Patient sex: M
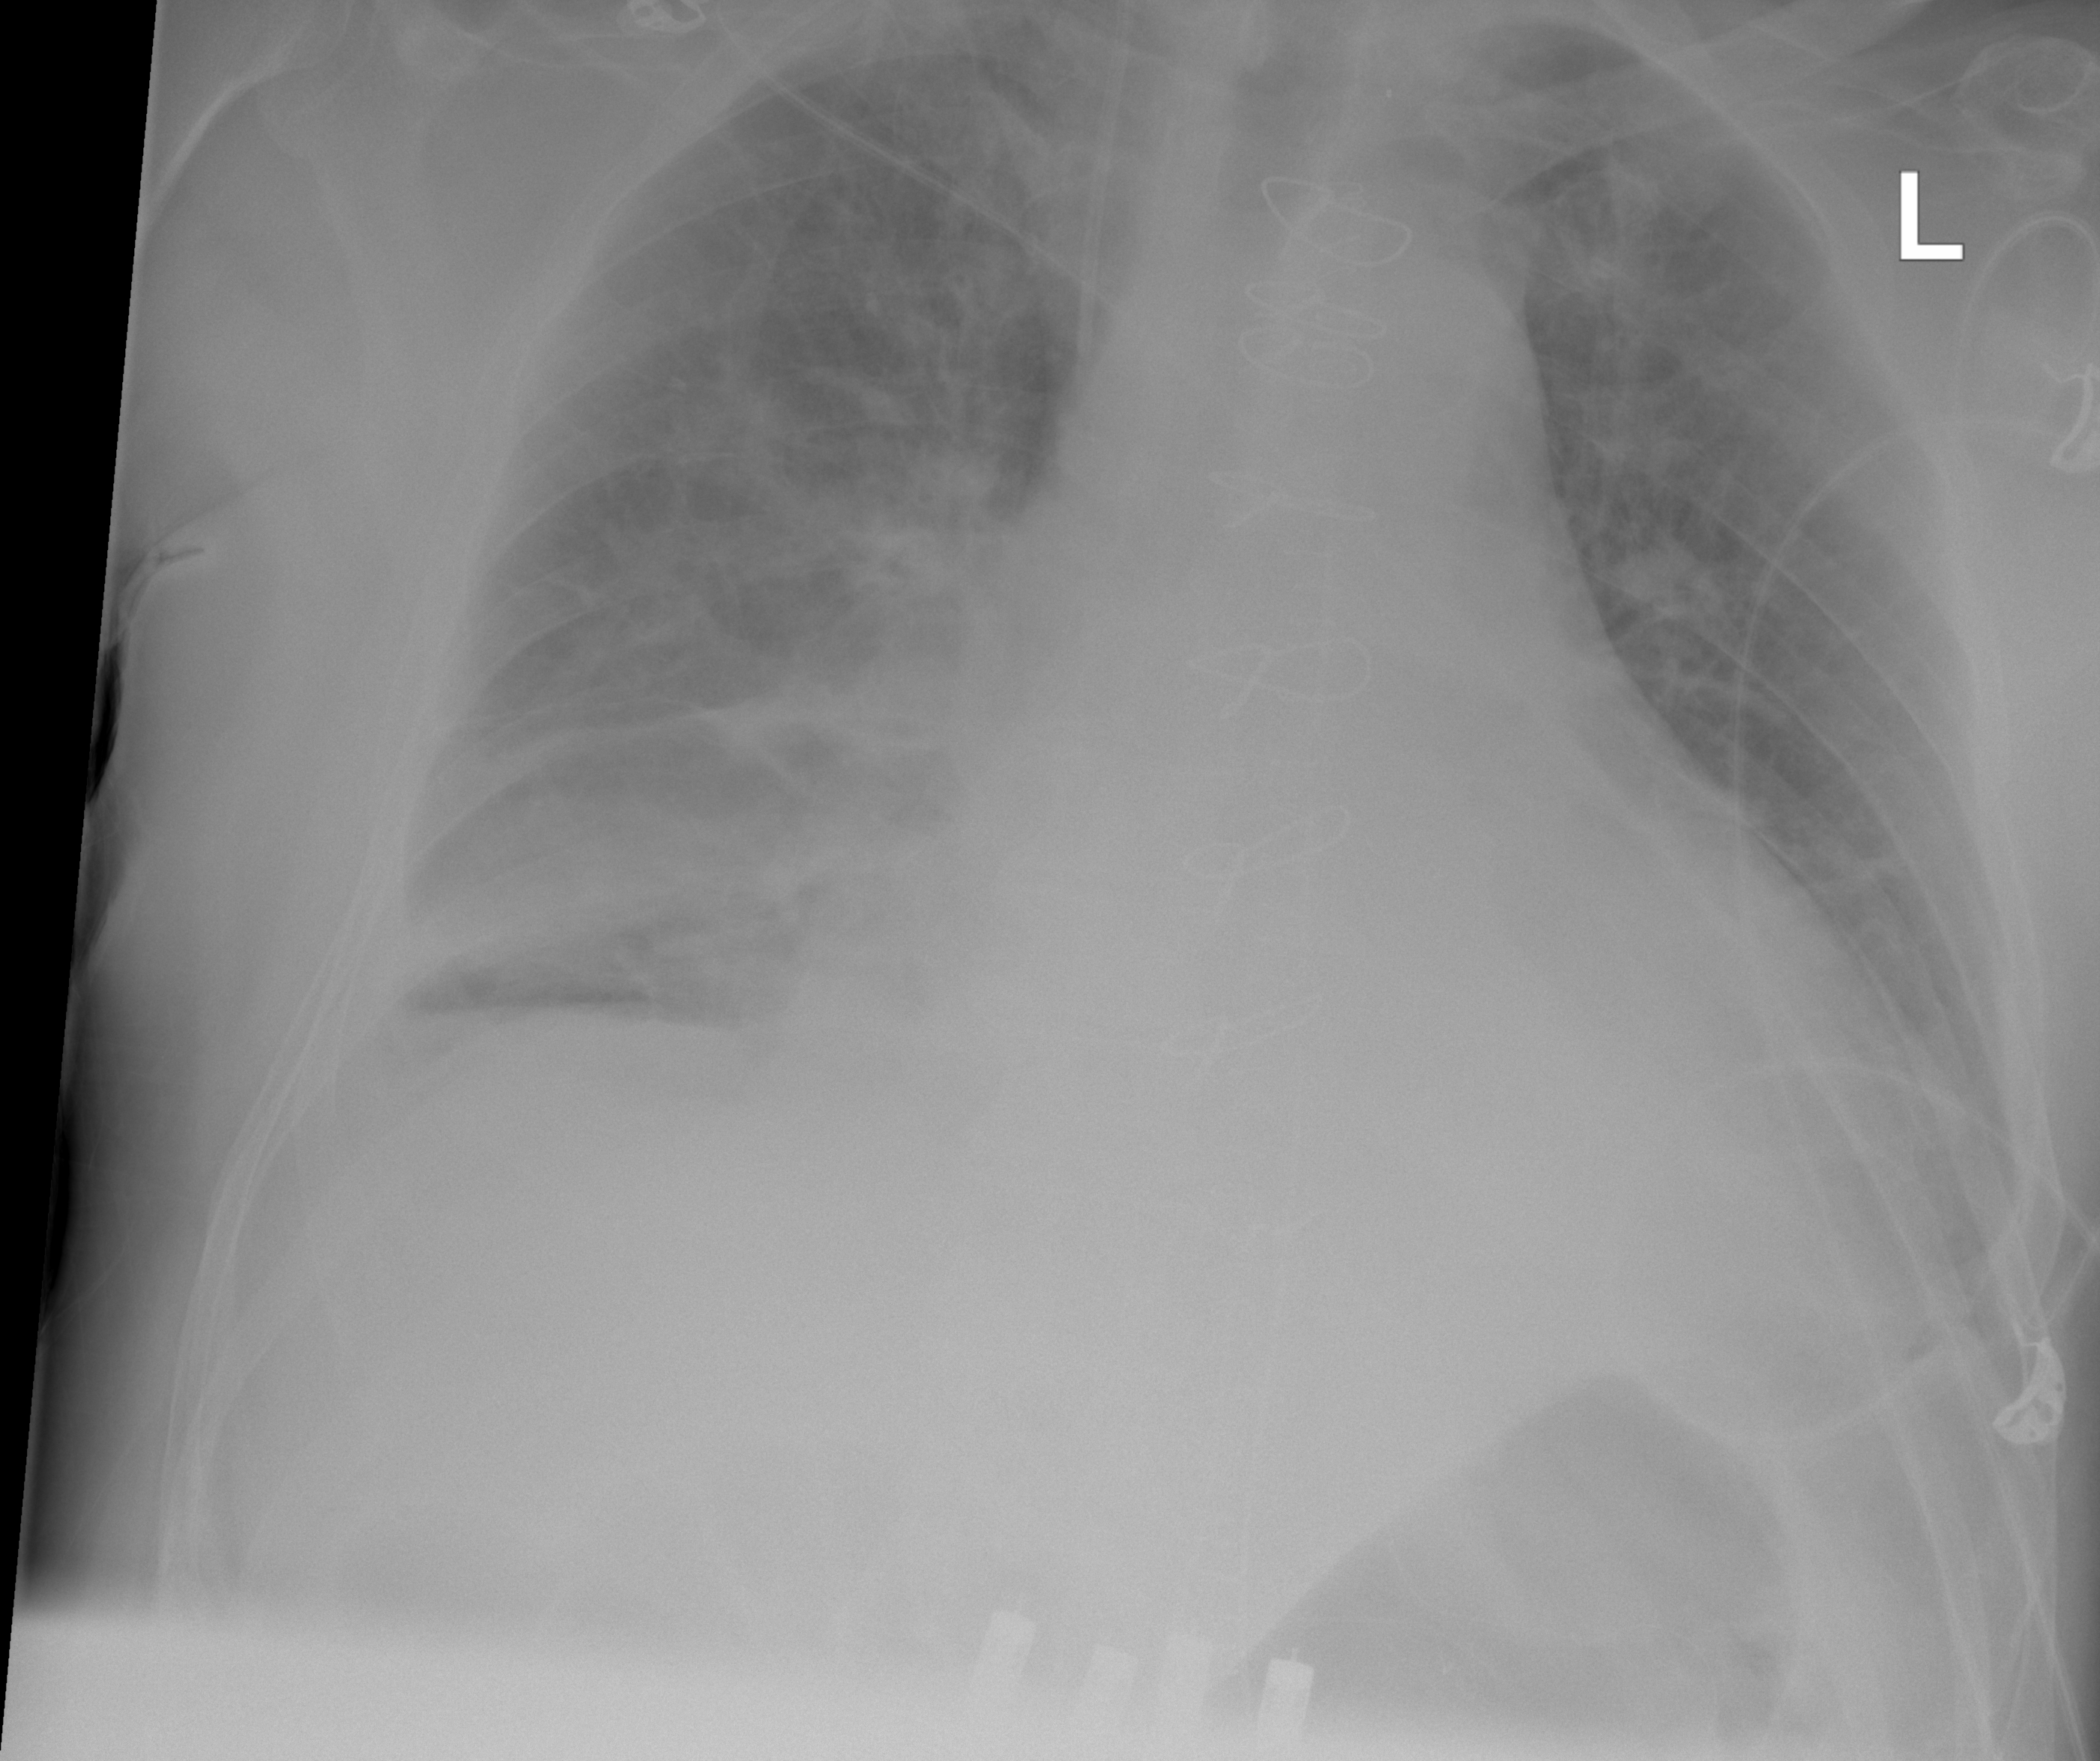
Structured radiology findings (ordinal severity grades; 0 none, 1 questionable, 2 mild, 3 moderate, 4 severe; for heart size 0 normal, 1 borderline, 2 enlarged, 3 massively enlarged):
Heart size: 2
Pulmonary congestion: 2
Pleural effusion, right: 2
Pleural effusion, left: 0
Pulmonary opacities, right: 2
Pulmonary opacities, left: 0
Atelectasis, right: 2
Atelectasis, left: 0